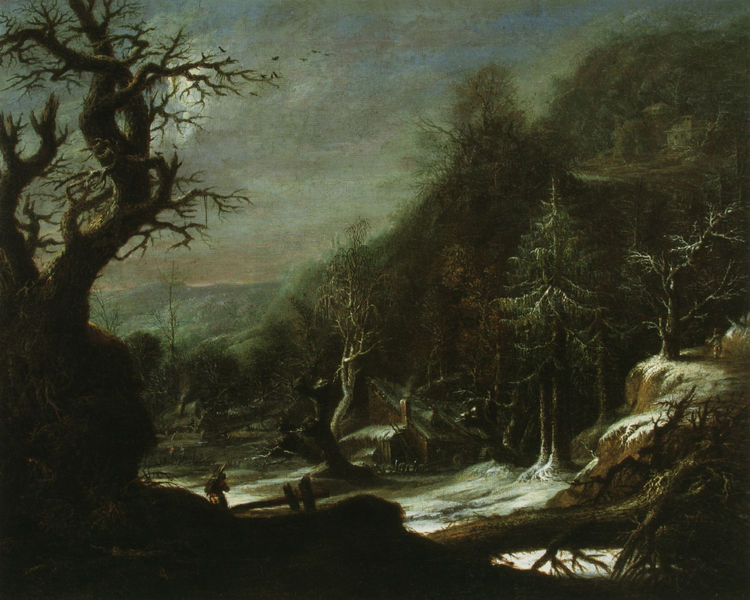
Titel: Winterlandschaft
Künstler: Johann Alexander Thiele
Standort: Dresden
Institution: Privatbesitz
Schlagwörter: baum, berg, blau, dunkel, felsen, gemälde, gewitter, himmel, mann, schatten, wasser, weiß, wolken, baumstämme, bäume, fluss, gelb, grün, himmerl, landschaft, menschen, ocker, äste, abend, braun, frau, grau, hintergrund, holz, licht, nacht, schwarz, eis, haus, rot, schnee, weg, wolke, zaun, geschichte, mensch, öl, ast, bach, baumstamm, dämmerung, horizont, hügel, kalt, natur, stamm, vögel, zweige, hütte, rauch, sonne, figur, realismus, kind, kontrast, tal, wald, wasserfall, kamin, kamine, schornstein, bewölkt, düster, naturalismus, berge, fels, gebirge, hang, kahl, winter, friedrich, romantik, tannen, leiter, stämme, finster, mondlicht, mond, bedeckt, lichtung, mondschein, fichte, tanne, wurzeln, finsternis, holzfäller, geäst, mystisch, schaurig, märchen, fichten, tannenwald, eiche, winterlandschaft, breughel, gebirgslandschaft, david, klassik, drama, morsch, waser, heimkehr, caspar, nachtszene, holzarbeiter, milchig, unheimlig, gestürzter baum, hexenhaus, sta